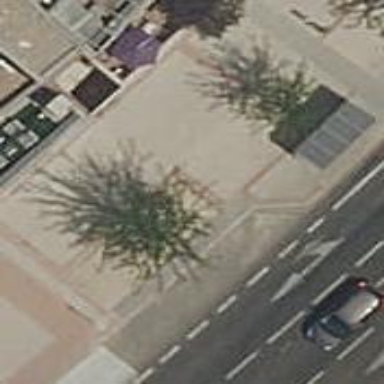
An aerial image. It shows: Bus stop with platform for public transport.